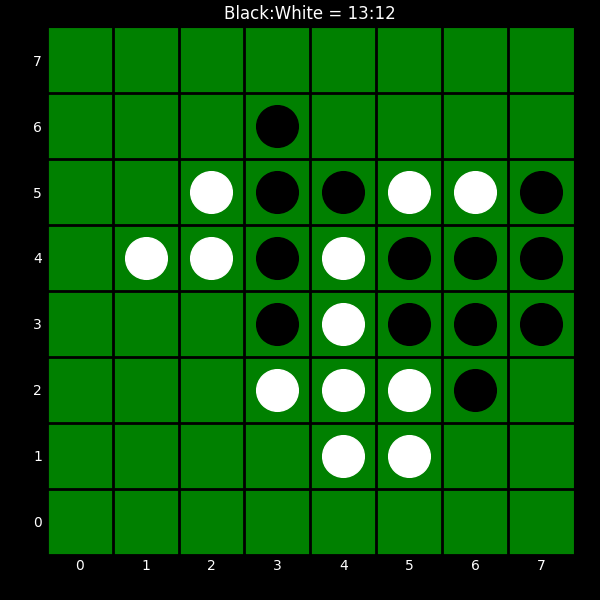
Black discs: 13
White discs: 12